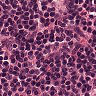
Metastatic tissue present: no